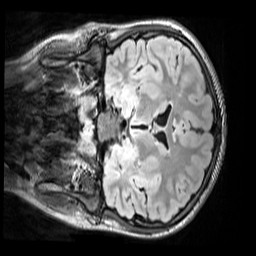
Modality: FLAIR
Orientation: coronal
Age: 12
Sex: male
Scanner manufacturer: siemens
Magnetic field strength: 3 T
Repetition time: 5 s
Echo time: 0.388 s